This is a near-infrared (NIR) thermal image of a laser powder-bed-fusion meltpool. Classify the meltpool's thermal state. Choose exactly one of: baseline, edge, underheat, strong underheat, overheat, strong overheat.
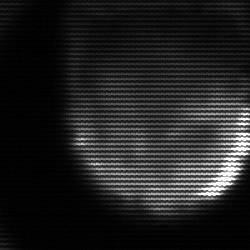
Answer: edge